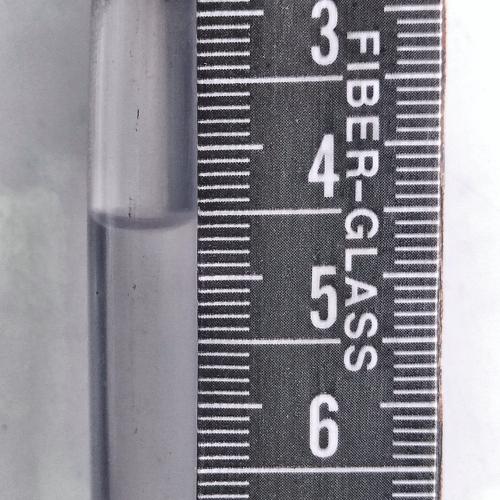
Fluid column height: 4.6 cm